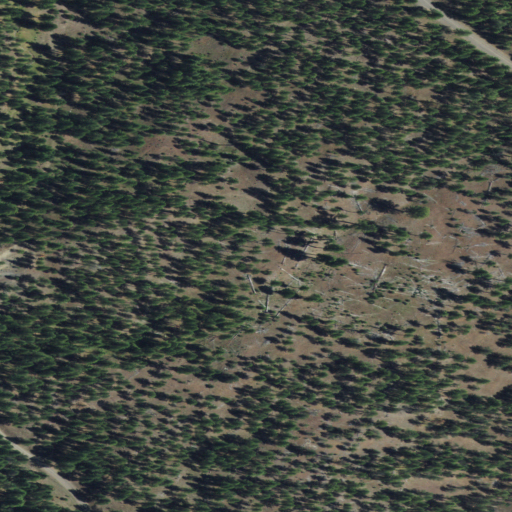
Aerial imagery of plain(s) in Oregon named Flag Flat containing evergreen forest and shrub